Question: I wanna create the same grid like the one in this picture to my view and paint it with different colors according to the date it represents. Does anybody know how to do this?

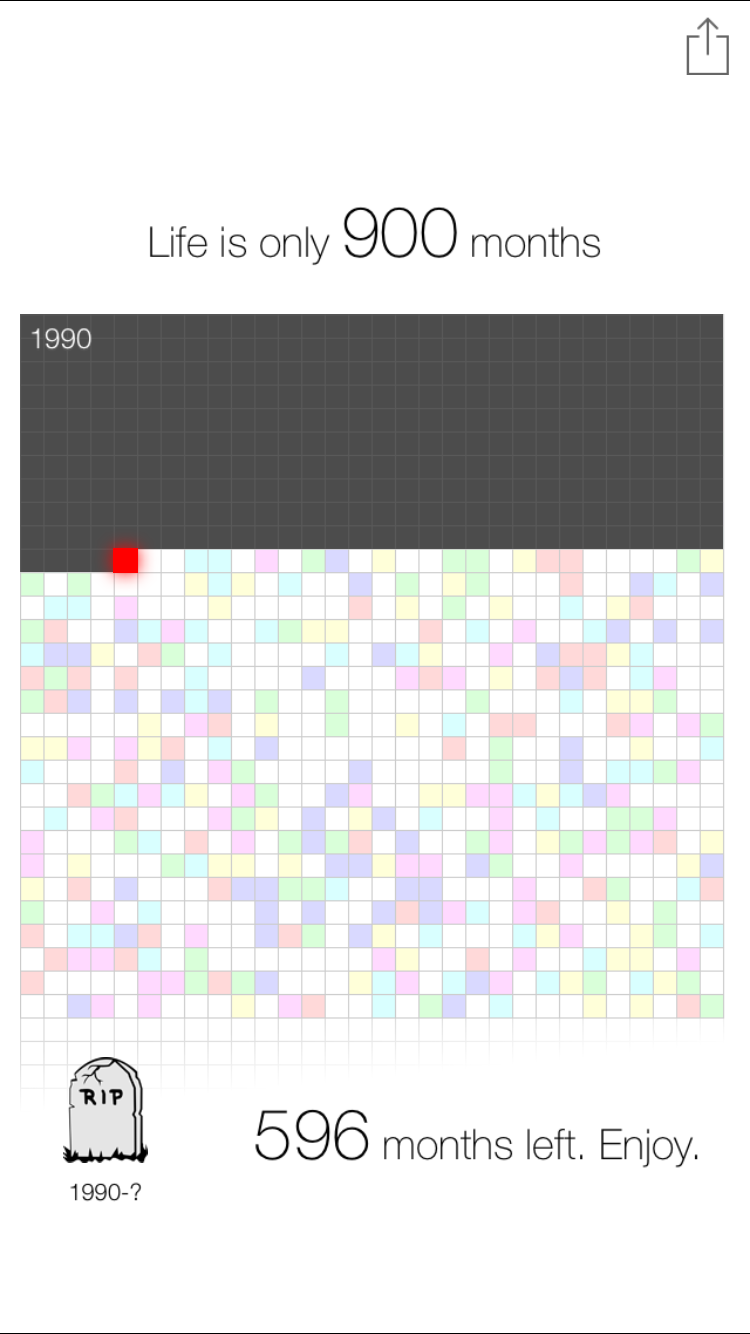
Answer: 'UICollectionView' with 'UICollectionViewFlowLayout' achieves this almost out of the box.